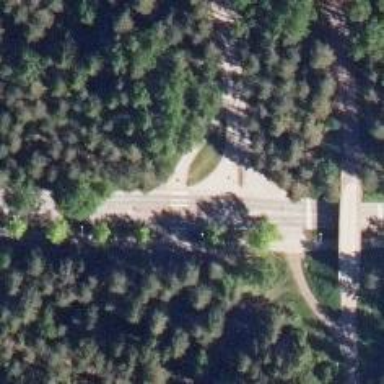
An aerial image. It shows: Asphalt cycleway with crossing.